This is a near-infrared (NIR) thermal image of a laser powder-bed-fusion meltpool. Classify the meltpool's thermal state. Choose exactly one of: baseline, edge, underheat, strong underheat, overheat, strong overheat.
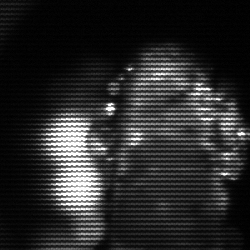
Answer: strong underheat